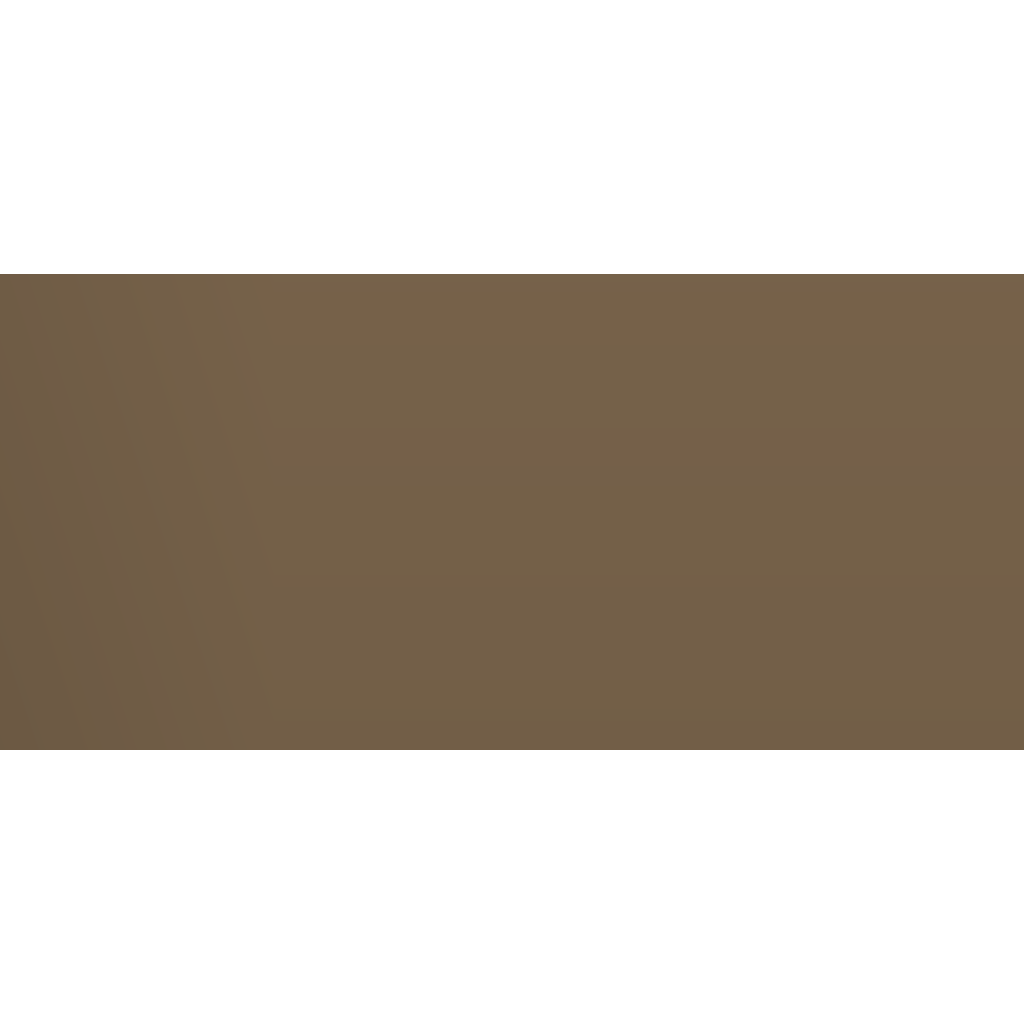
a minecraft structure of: shops